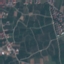
Land use / land cover: PermanentCrop